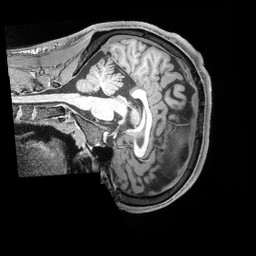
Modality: T1w
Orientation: sagittal
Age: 32
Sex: male
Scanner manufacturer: siemens
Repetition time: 2.4 s
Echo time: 0.00231 s